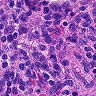
Metastatic tissue present: no